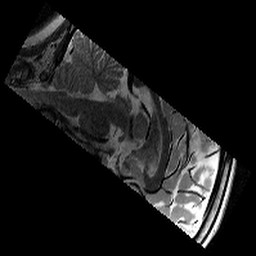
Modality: T2w
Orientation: sagittal
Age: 10
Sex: female
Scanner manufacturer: siemens
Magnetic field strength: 3 T
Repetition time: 9.23 s
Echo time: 0.067 s